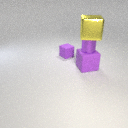
large purple rubber cube below large yellow metal cube